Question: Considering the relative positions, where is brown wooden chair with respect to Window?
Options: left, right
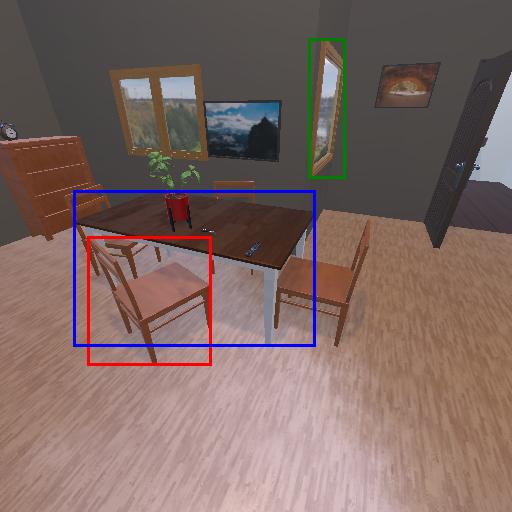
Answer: left